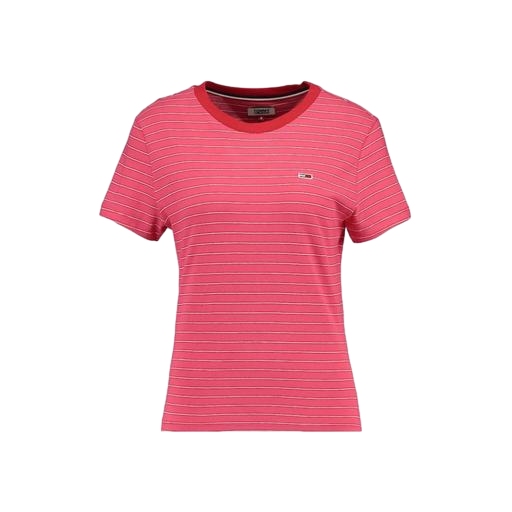
pink striped shortsleeved t-shirt, red striped crew tee, club stripe tee, white background